Aerial crown-view tile of a tropical tree (Barro Colorado Island, Panama), acquired 20250915:
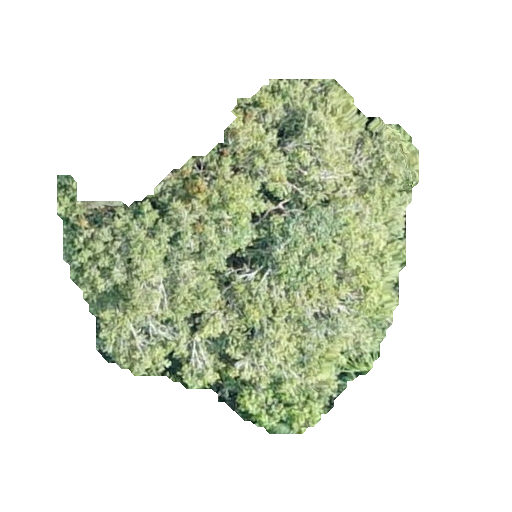
Species: Protium stevensonii
GBIF accepted scientific name: Tetragastris panamensis
Crown area: 118.779 m²